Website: lowes
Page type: billing-address
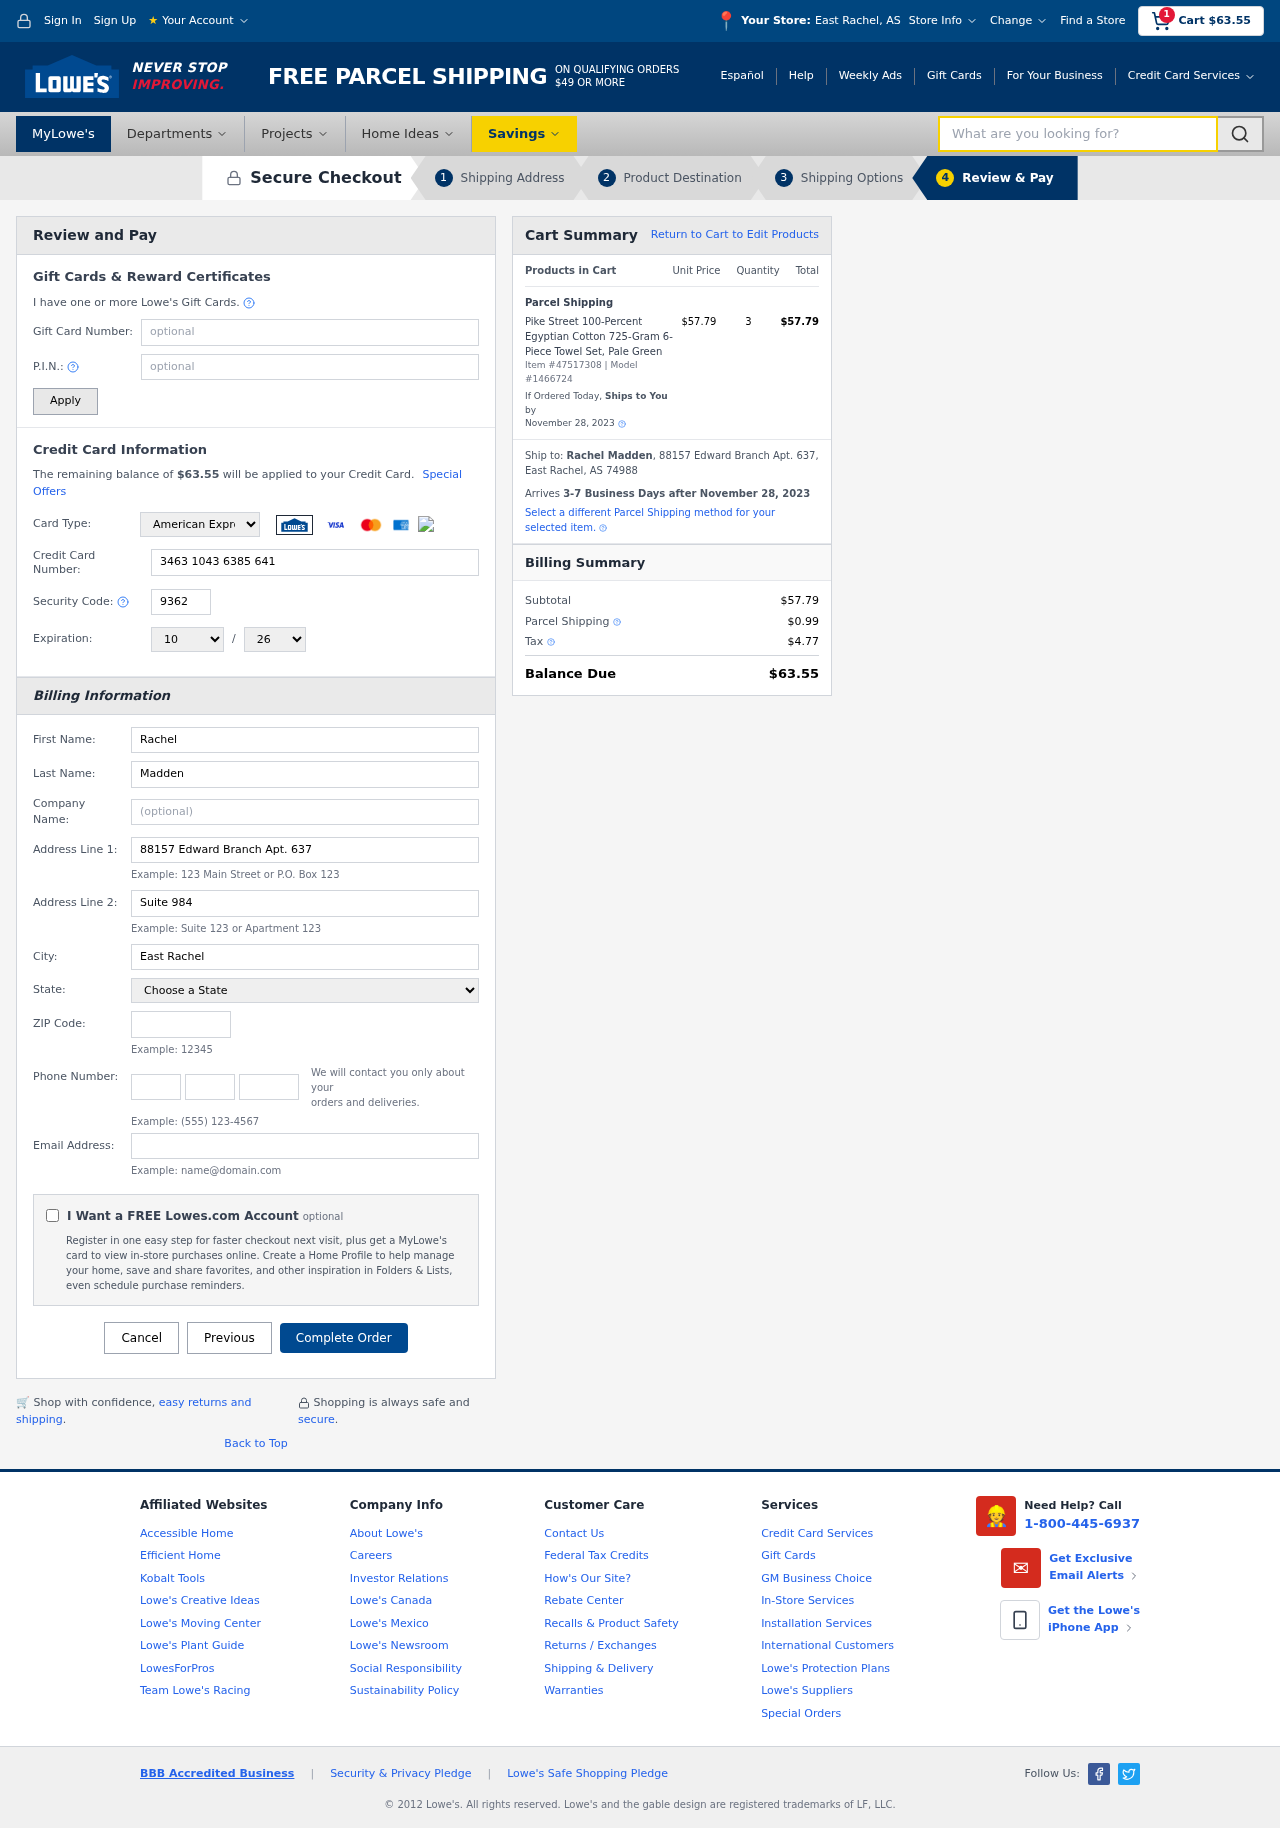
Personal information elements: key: PII_CARD_CVV
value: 9362
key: PII_CARD_EXPIRY_MONTH
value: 10
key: PII_CARD_EXPIRY_YEAR
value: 26
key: PII_CARD_NUMBER
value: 3463 1043 6385 641
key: PII_CARD_TYPE
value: American Express
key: PII_CITY
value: East Rachel
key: PII_CITY_STATE
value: East Rachel, AS
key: PII_EMAIL
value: rachel_madden@gmail.com
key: PII_FIRSTNAME
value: Rachel
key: PII_FULLNAME
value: Rachel Madden
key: PII_LASTNAME
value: Madden
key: PII_PHONE_AREA
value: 686
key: PII_PHONE_PREFIX
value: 841
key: PII_PHONE_SUFFIX
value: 6601
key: PII_POSTCODE
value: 74988
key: PII_STATE
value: AS
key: PII_STREET
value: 88157 Edward Branch Apt. 637
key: PII_STREET2
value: Suite 984
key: PII_CITY_STATE_ZIP
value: East Rachel, AS 74988
Product elements: key: PRODUCT1_NAME
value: Pike Street 100-Percent Egyptian Cotton 725-Gram 6-Piece Towel Set, Pale Green
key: PRODUCT1_PRICE
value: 57.79
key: PRODUCT1_QUANTITY
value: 3
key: PRODUCT_ITEM_NUMBER
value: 47517308
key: PRODUCT_MODEL_NUMBER
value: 1466724
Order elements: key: ORDER_SUBTOTAL
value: $63.55
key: ORDER_TOTAL
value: $63.55
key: ORDER_SHIPPING_DATE
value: November 28, 2023
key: ORDER_SUBTOTAL
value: $57.79
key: ORDER_DELIVERY_DATE
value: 3-7 Business Days after November 28, 2023
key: ORDER_SHIPPING_DATE2
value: November 28, 2023
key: ORDER_SUBTOTAL2
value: $57.79
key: ORDER_SHIPPING_COST
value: $0.99
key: ORDER_TAX
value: $4.77
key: ORDER_TOTAL2
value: $63.55
Search elements: key: HEADER_SEARCH
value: What are you looking for?